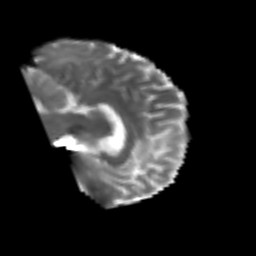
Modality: T2w
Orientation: sagittal
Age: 49
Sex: male
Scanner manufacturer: siemens
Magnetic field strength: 3 T
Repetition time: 4.999 s
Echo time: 0.07946 s